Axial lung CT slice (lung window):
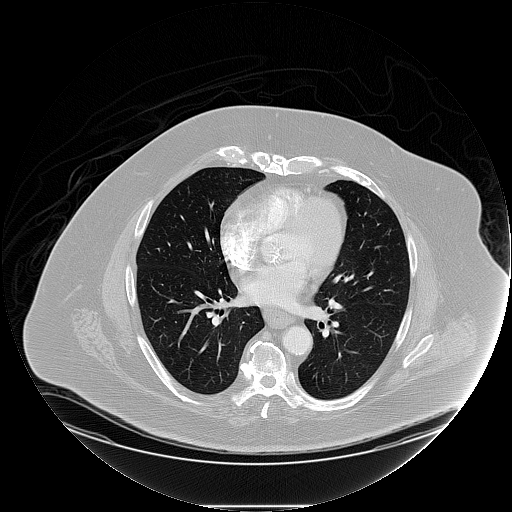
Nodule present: no